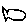
Label: fish